Field crop: maize
Growth stage: 2
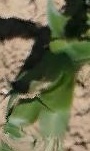
Species: maize